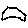
Label: hexagon